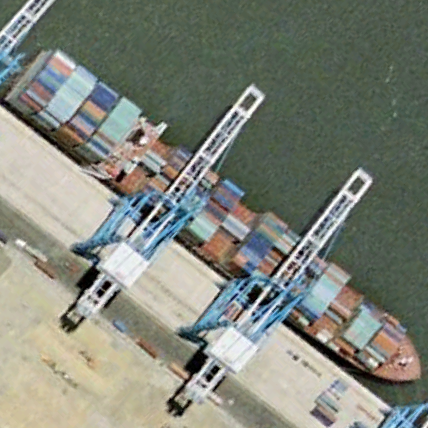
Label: Container_ship